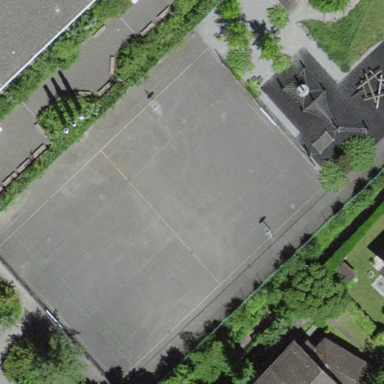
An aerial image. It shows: Multi-sport pitch with asphalt surface.